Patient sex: F
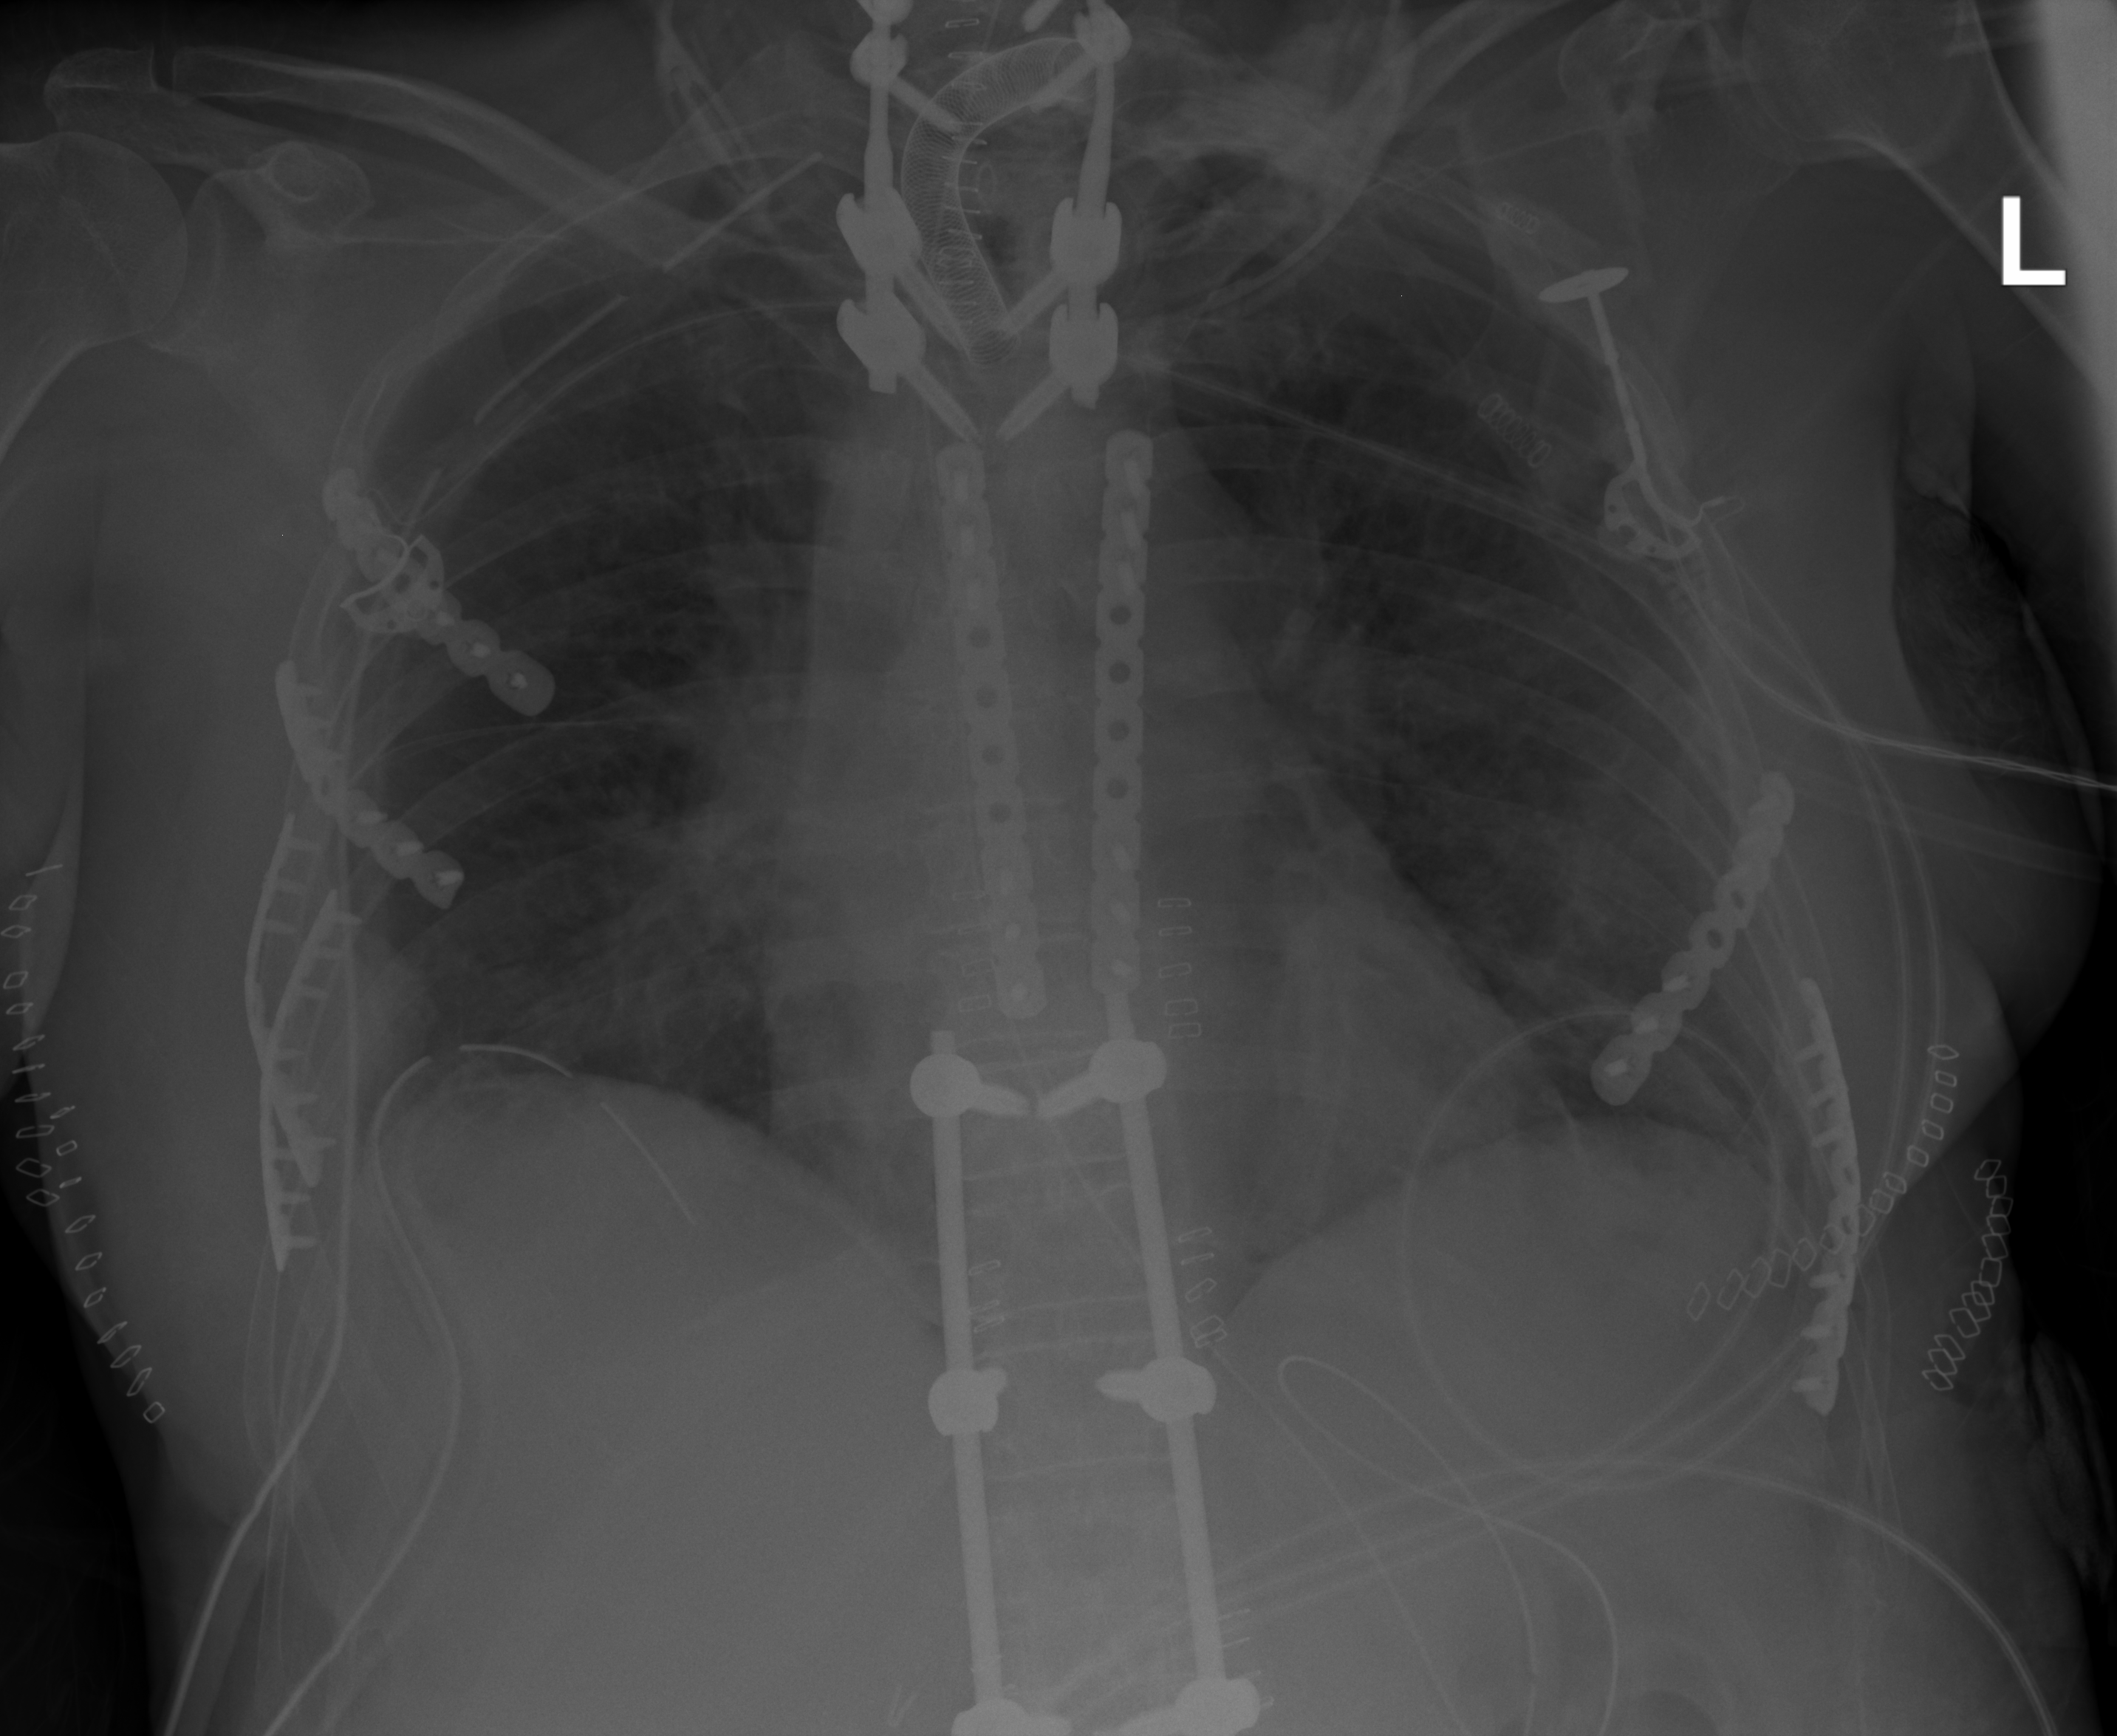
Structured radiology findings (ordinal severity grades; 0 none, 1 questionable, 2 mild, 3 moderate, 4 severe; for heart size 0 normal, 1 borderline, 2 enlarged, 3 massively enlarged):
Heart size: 0
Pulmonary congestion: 0
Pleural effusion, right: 2
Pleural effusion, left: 0
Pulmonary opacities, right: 2
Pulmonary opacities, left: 0
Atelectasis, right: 2
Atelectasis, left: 2